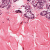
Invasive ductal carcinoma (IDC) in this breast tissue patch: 0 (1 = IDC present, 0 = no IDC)